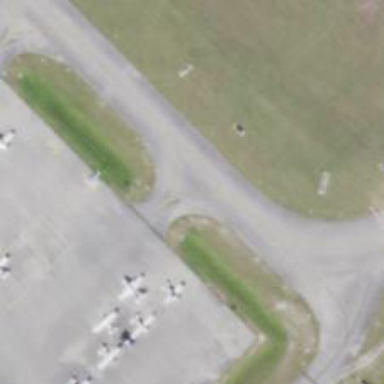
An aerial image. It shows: Image of taxiway at airport.